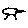
Label: bird